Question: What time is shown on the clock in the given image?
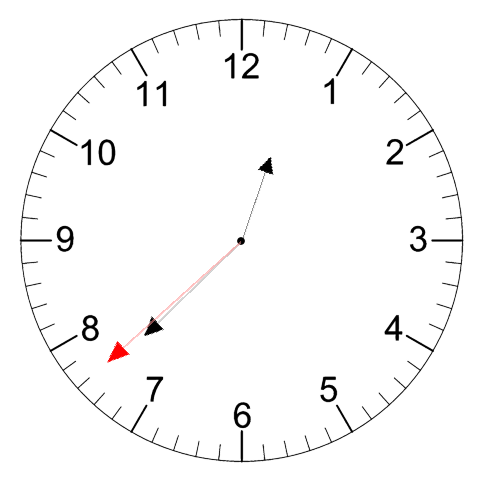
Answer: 12:37:38